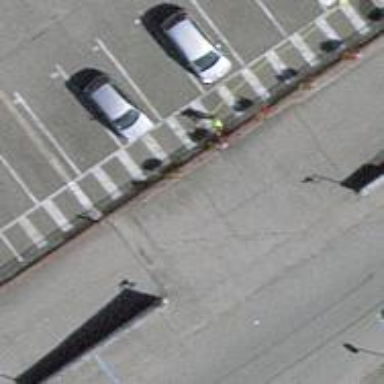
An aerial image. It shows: Lift gate barrier.